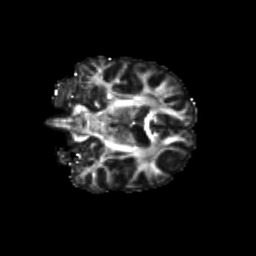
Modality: FA
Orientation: coronal
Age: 11
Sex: male
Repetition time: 9.512 s
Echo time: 0.089 s